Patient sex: F
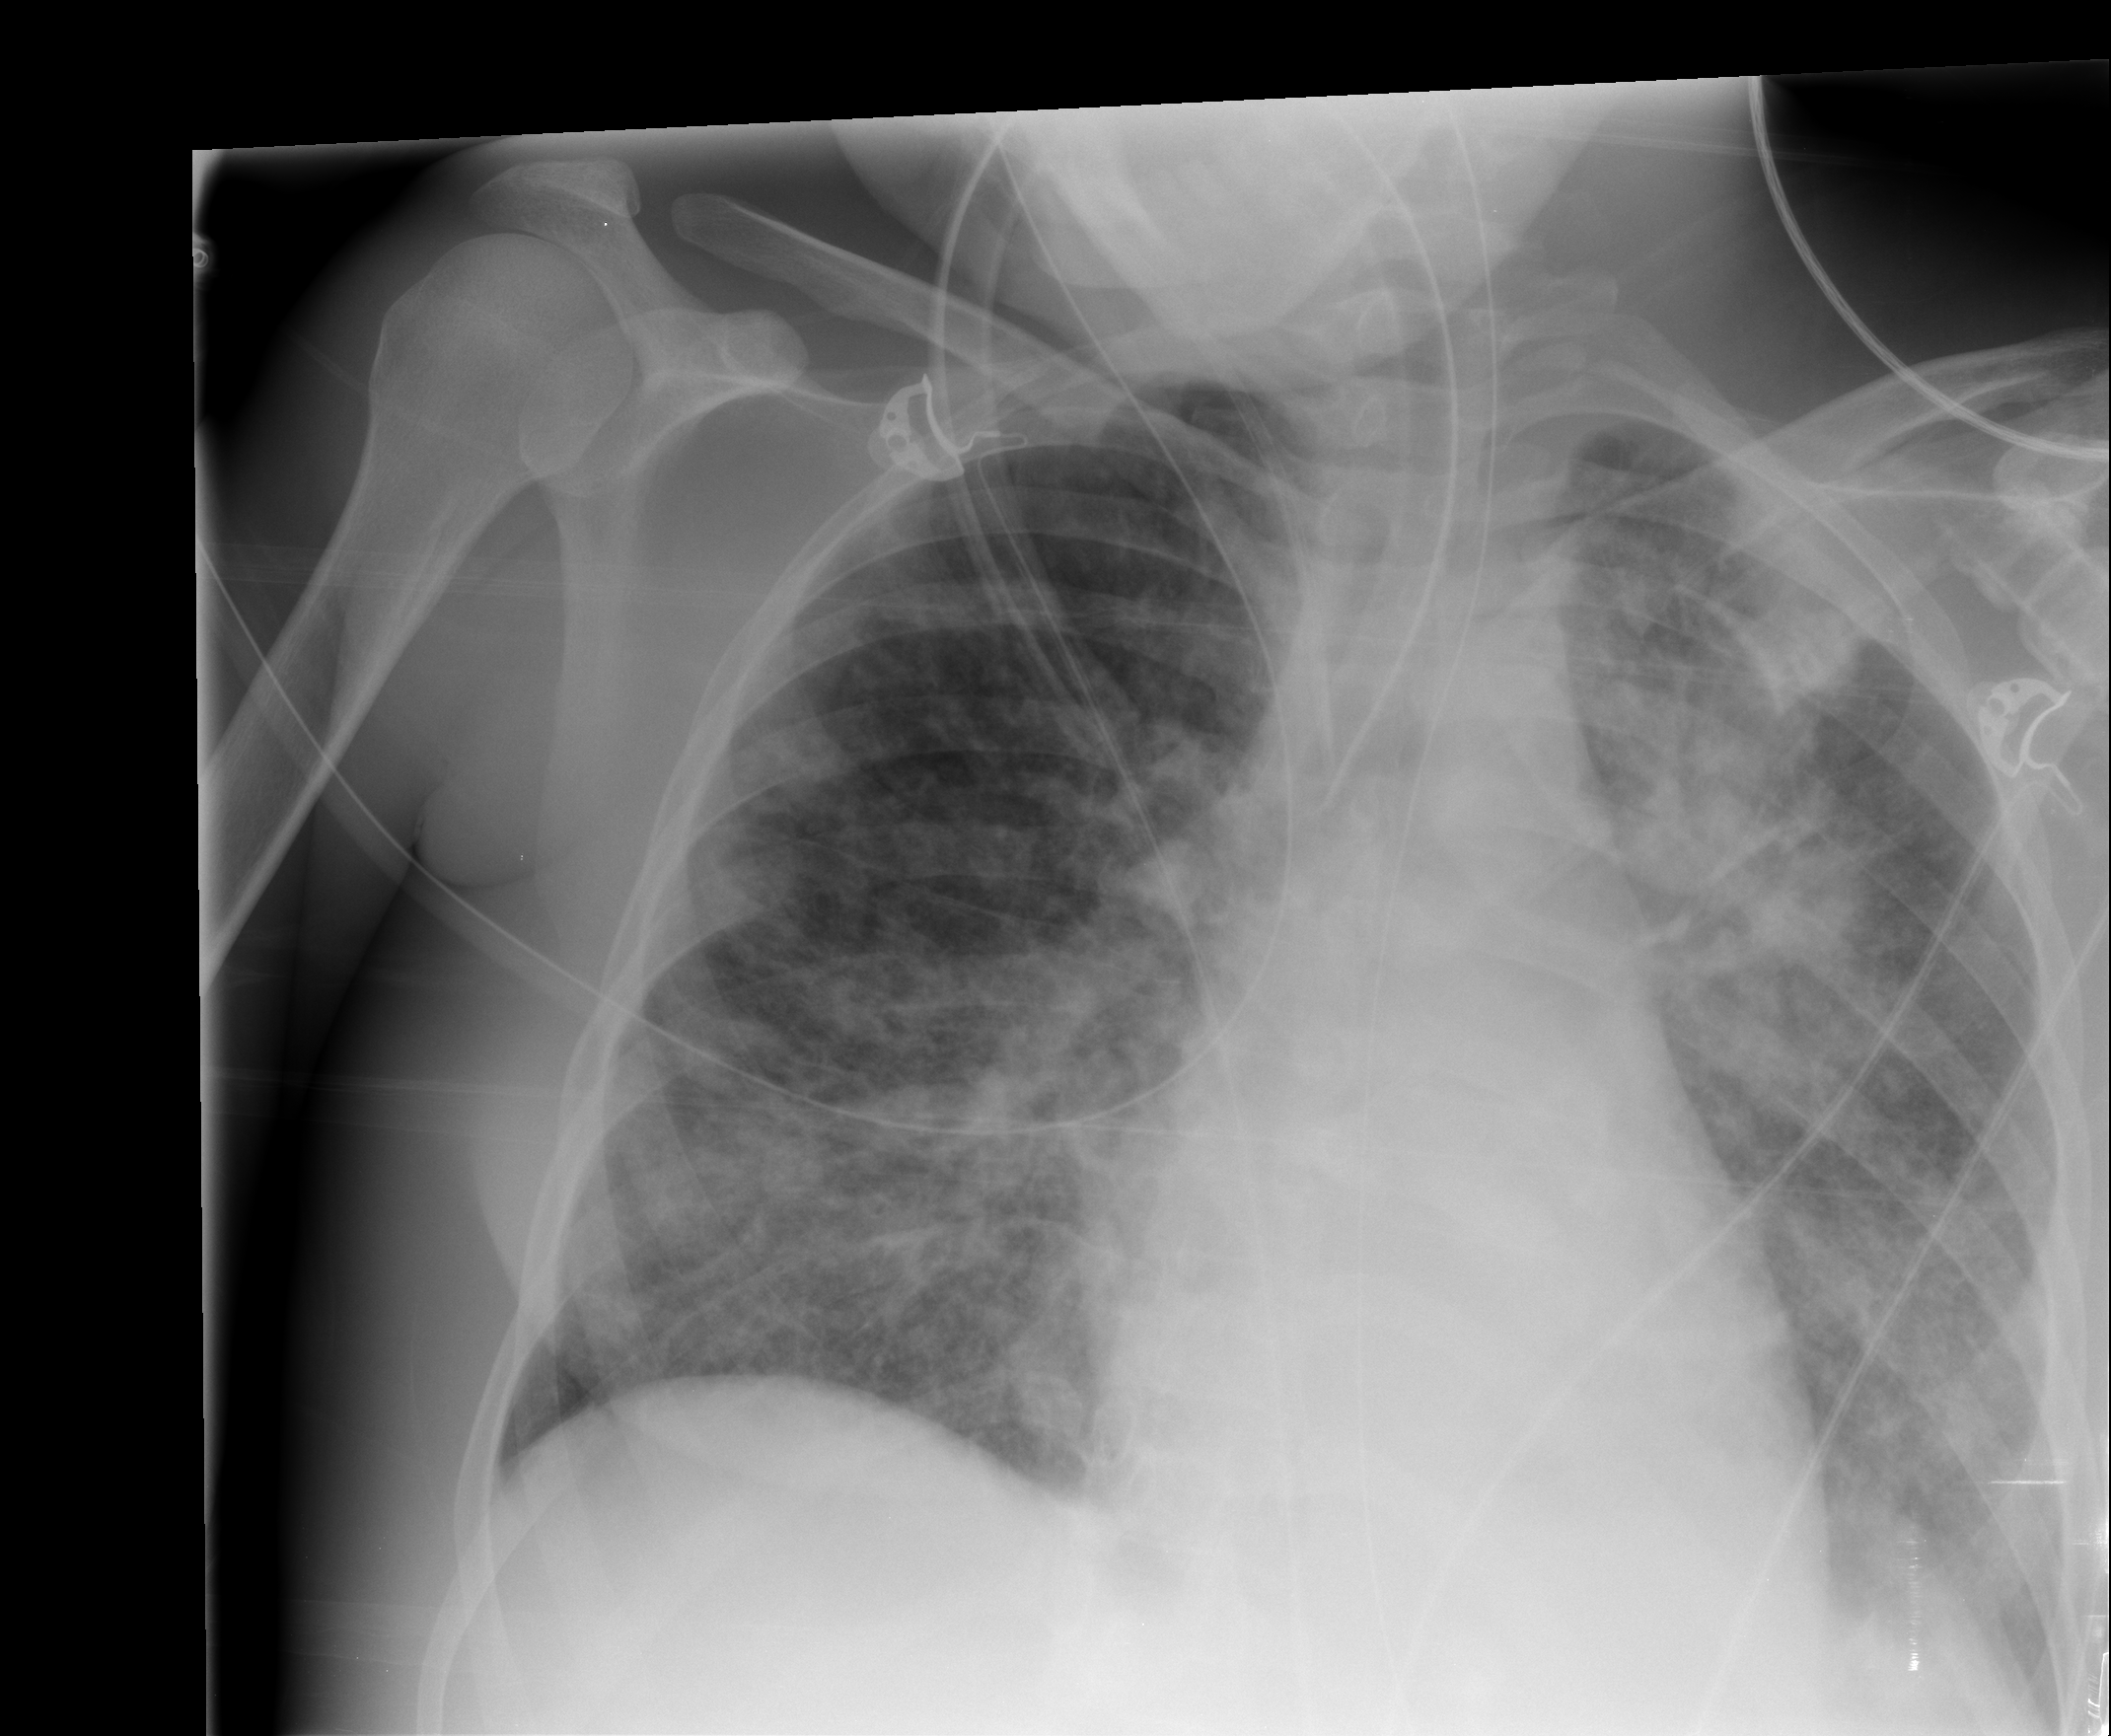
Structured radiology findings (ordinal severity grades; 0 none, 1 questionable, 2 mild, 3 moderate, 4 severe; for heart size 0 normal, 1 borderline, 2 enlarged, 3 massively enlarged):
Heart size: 0
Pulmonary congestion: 0
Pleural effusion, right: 2
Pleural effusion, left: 2
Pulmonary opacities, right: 3
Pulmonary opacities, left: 4
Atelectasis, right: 3
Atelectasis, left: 3